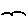
Label: bird